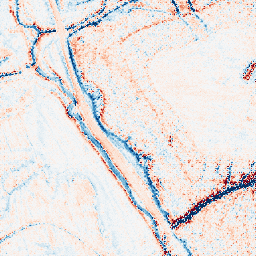
Category: multiscale
Decomposition family: dog_multiscale
Decomposition parameters: sigma_ratio: 1.6
n_scales: 4
base_sigma: 0.5
Upsampling method: regularized
Upsampling parameters: scale: 2
lambda_reg: 0.1
Upsampling scale: 2